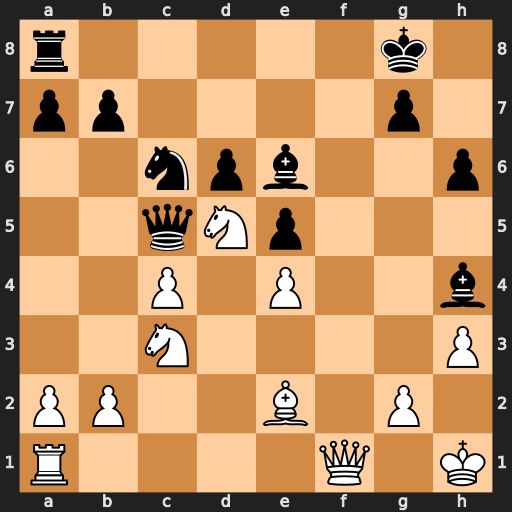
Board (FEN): r5k1/pp4p1/2npb2p/2qNp3/2P1P2b/2N4P/PP2B1P1/R4Q1K
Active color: w
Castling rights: -
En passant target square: -
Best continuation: Nc7 Nd4 Nxa8